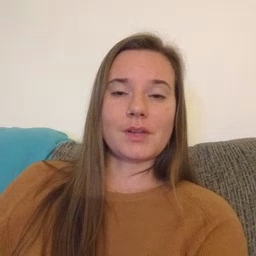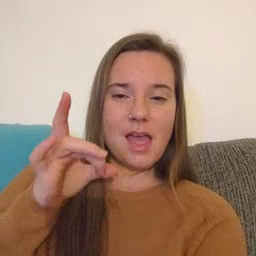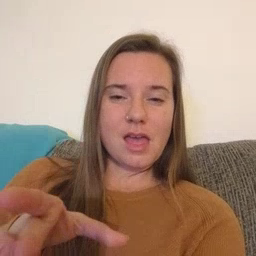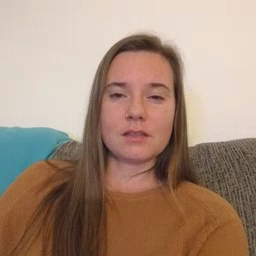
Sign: hate